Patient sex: M
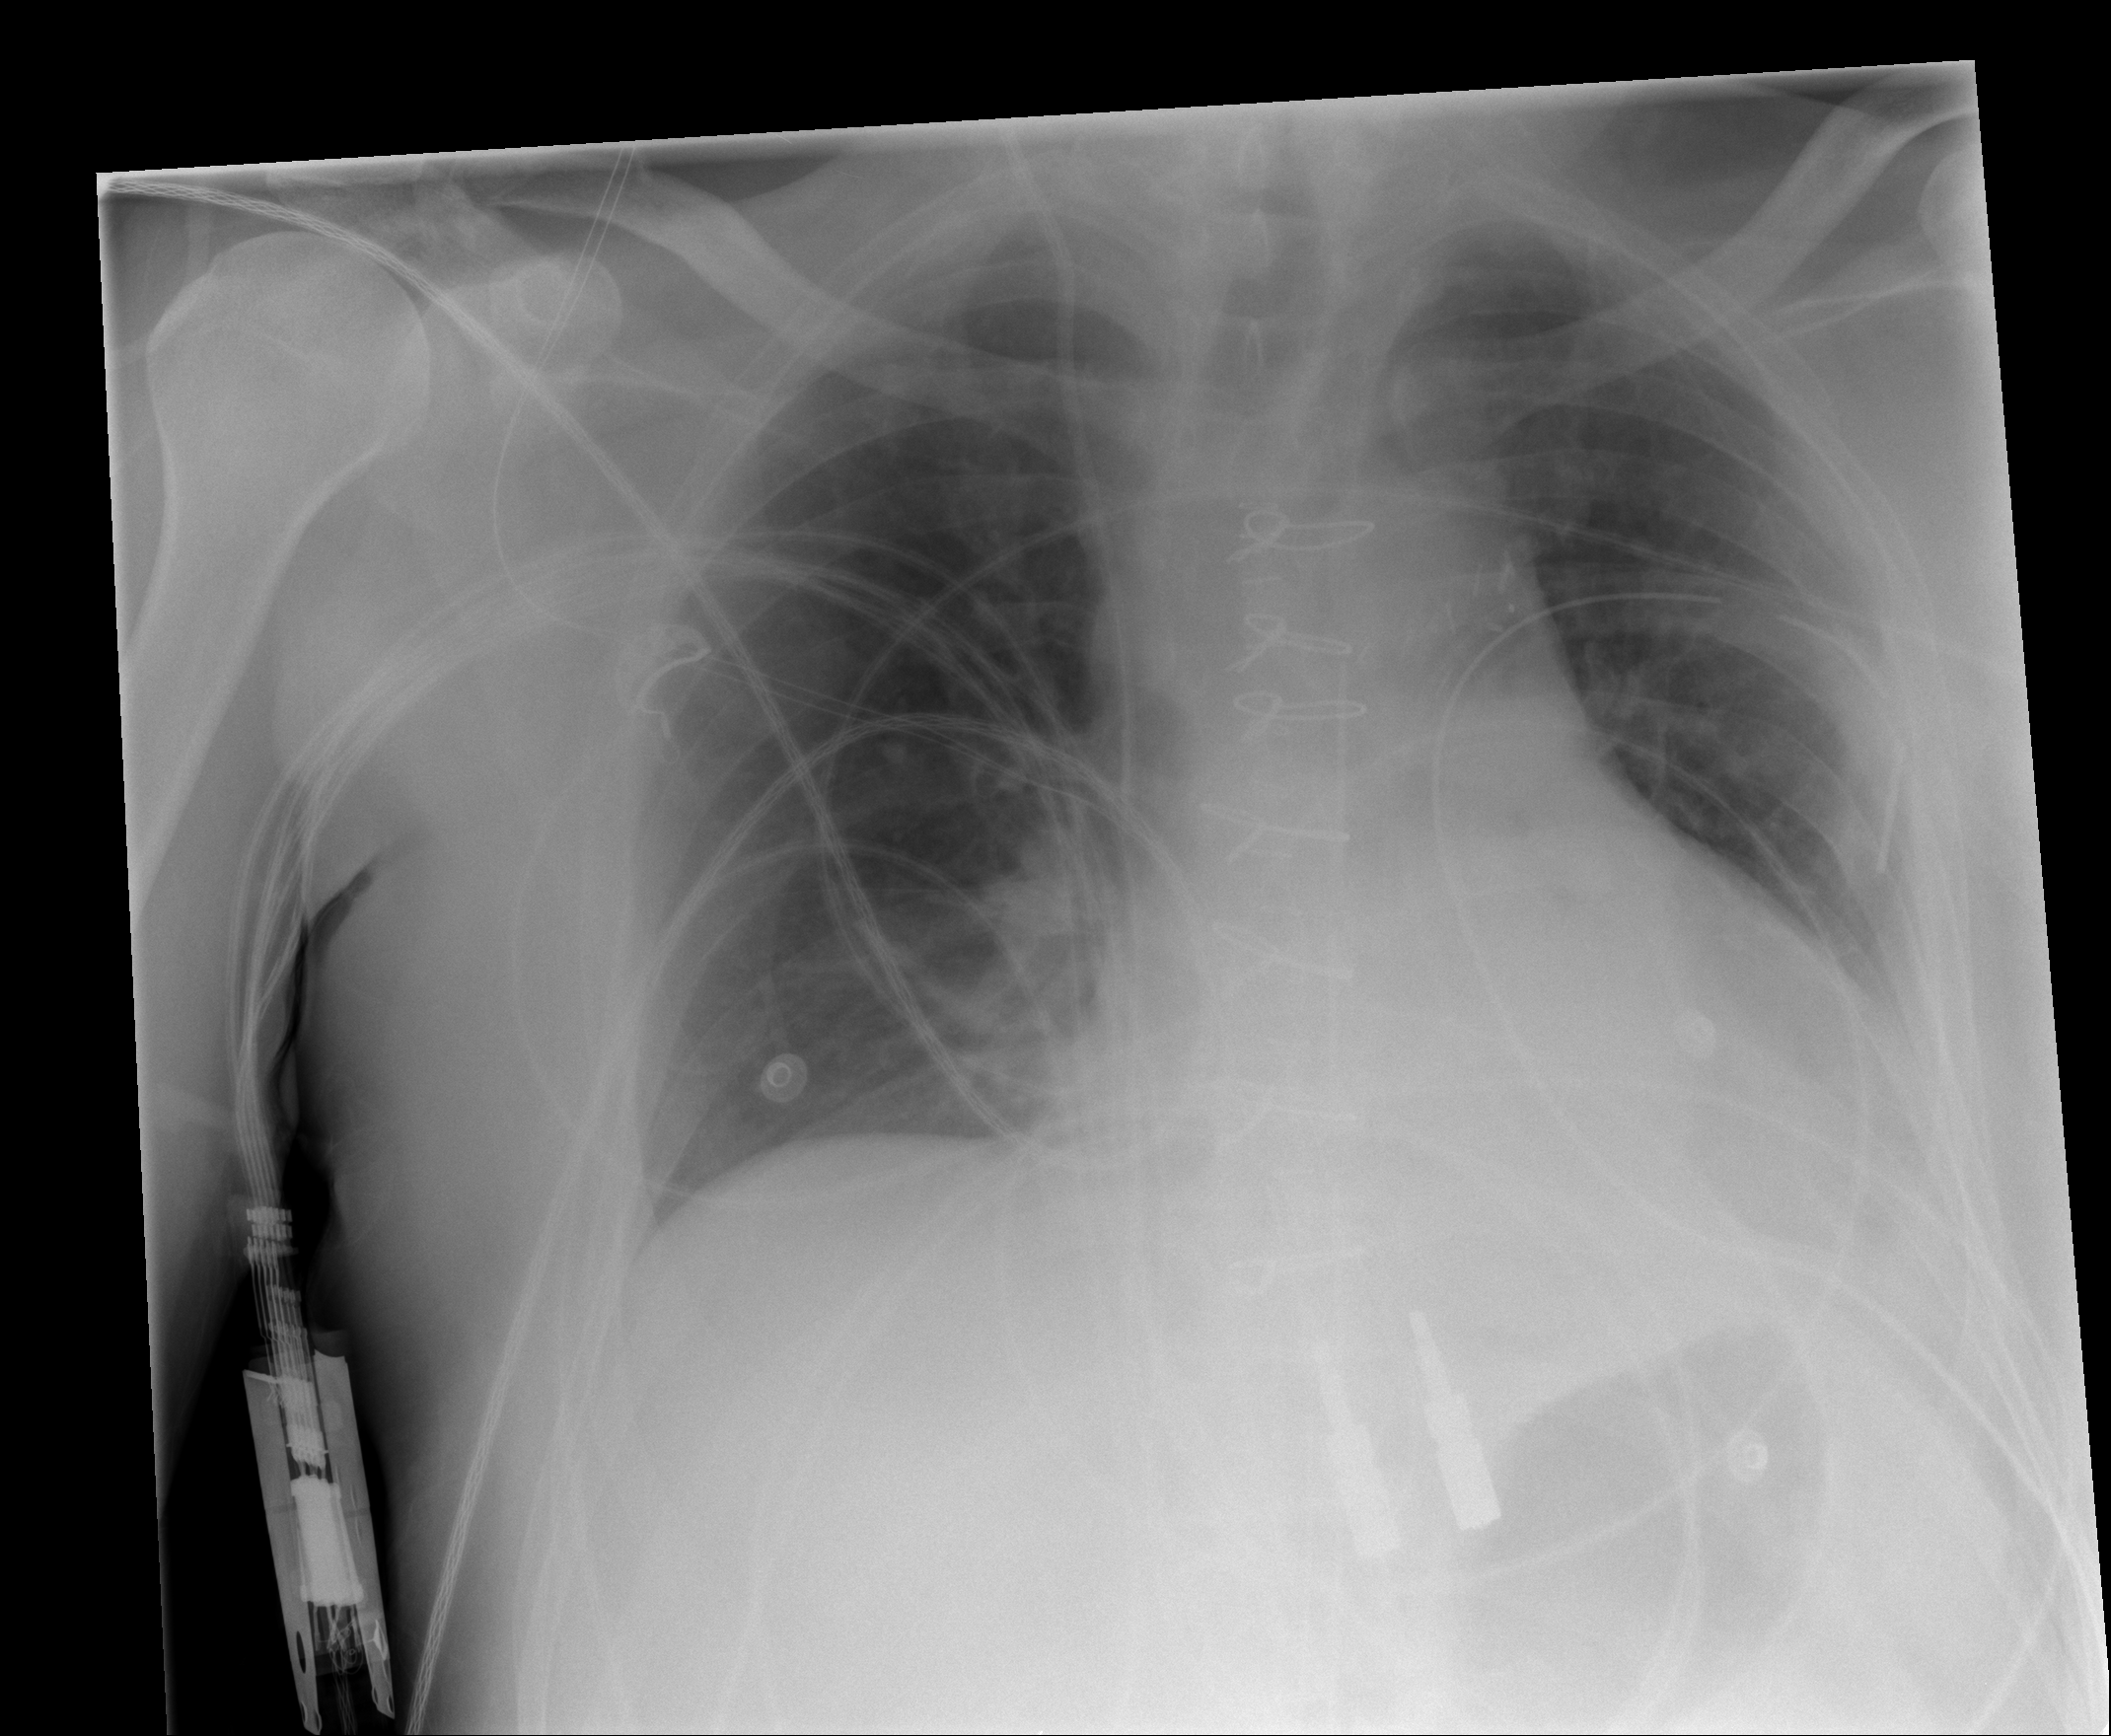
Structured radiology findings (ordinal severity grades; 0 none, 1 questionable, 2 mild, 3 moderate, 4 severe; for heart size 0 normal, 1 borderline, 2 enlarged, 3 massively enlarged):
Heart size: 1
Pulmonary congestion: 0
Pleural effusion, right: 0
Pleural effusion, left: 2
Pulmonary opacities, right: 0
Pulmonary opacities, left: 0
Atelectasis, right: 0
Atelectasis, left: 2